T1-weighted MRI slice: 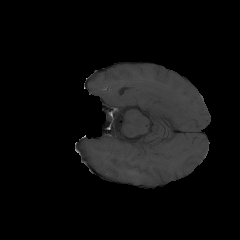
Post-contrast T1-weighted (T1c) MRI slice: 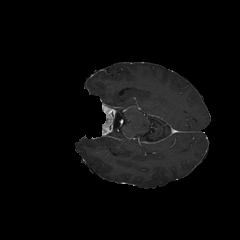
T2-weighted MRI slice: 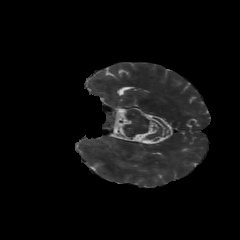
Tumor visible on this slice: no